Interaction volume radius: 10 \u00c5
Interaction volume height: 10 \u00c5
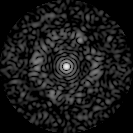
Disorder parameter: 0.806